Brain MRI, t1w sequence, axial 2D slice.
Patient: age 28, sex F, weight 95 kg, height 1.95 m
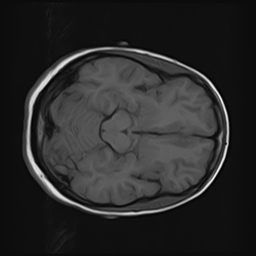